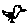
Label: bird